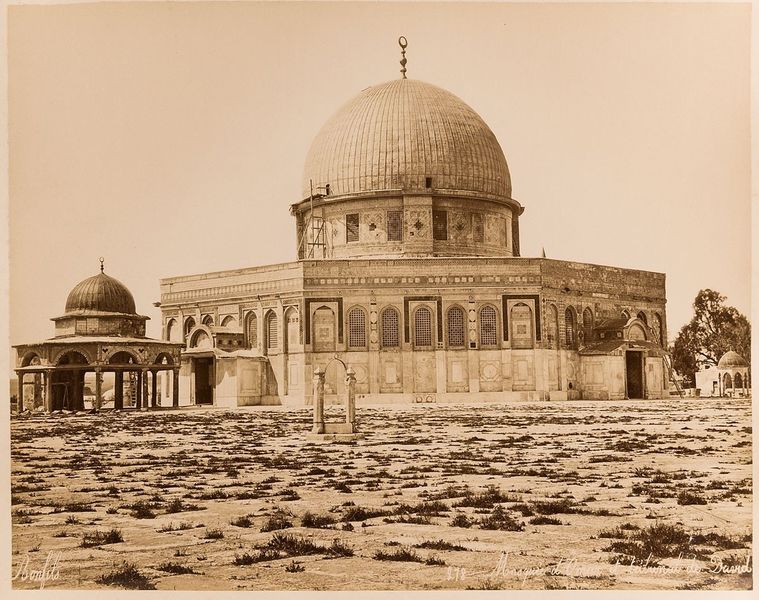
Titel: 278 - Mosquée d&#x2019;Omar et tribunal de David
Künstler: Félix Bonfils
Standort: Hamburg
Institution: Museum für Kunst und Gewerbe Hamburg
Schlagwörter: kuppel, foto, fotografie, photographie, photo, karton, tempel, albumin, felsendom, lichtbild, reisefotografie, historische, schwarzweißpositivverfahren, silbersalzverfahren, schwarzweißfotografie, gebäude, örtlichkeit, straße, stätte, reisephotographie, albuminpapier, heiligtümer